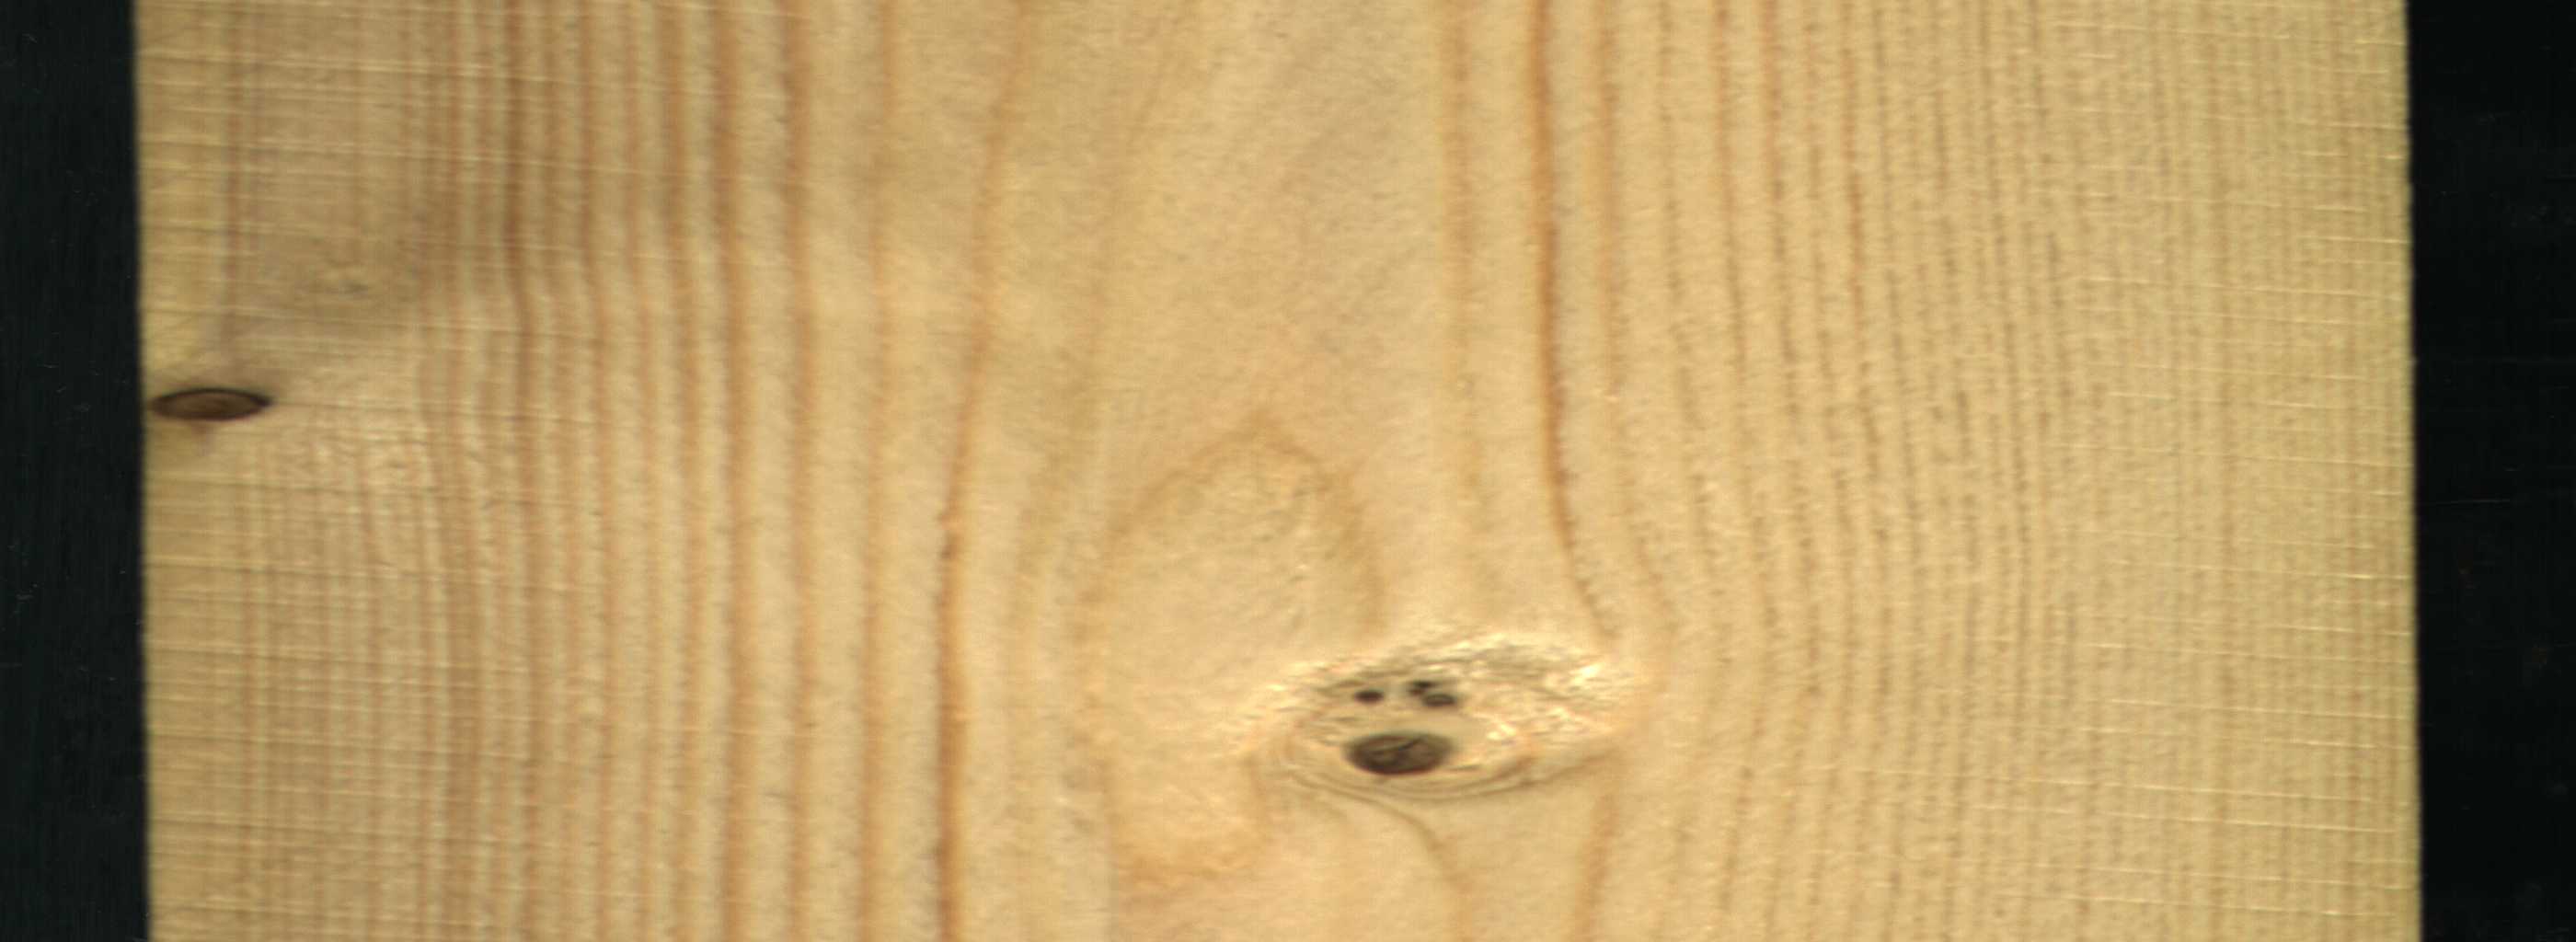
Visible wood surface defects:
Live_Knot
Live_Knot
Live_Knot